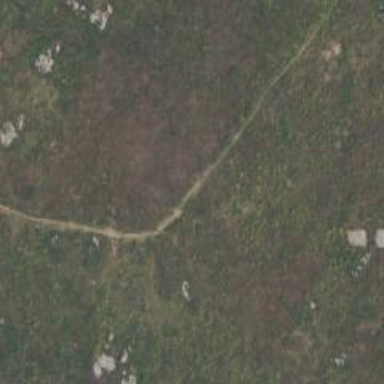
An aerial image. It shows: Path.